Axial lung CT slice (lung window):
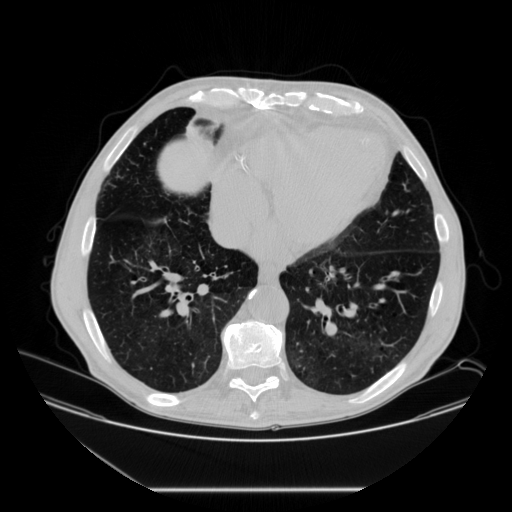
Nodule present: no